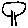
Label: tree